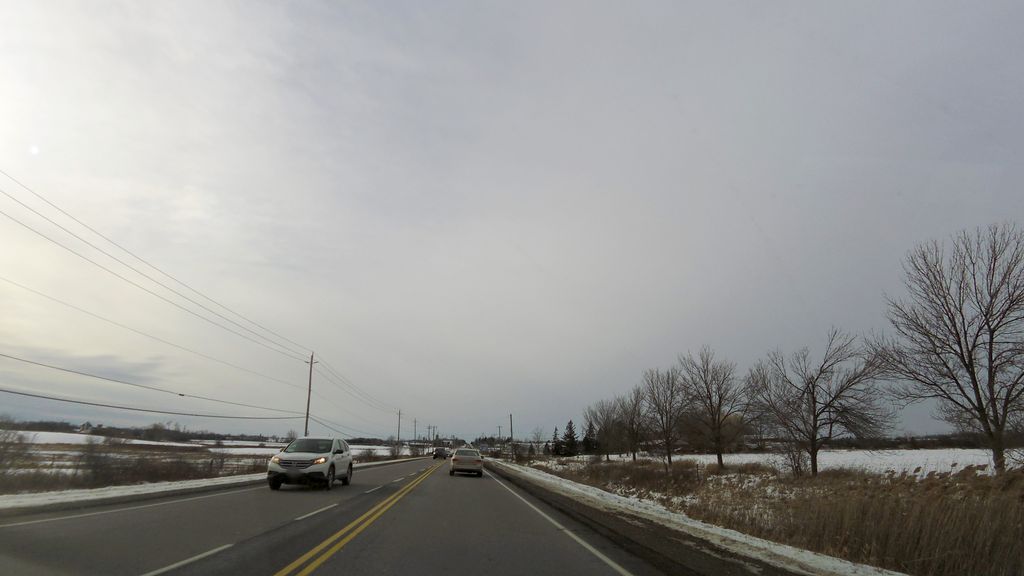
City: hamilton